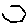
Label: hexagon